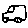
Label: car